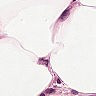
Metastatic tissue present: no